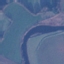
Land use / land cover class: River